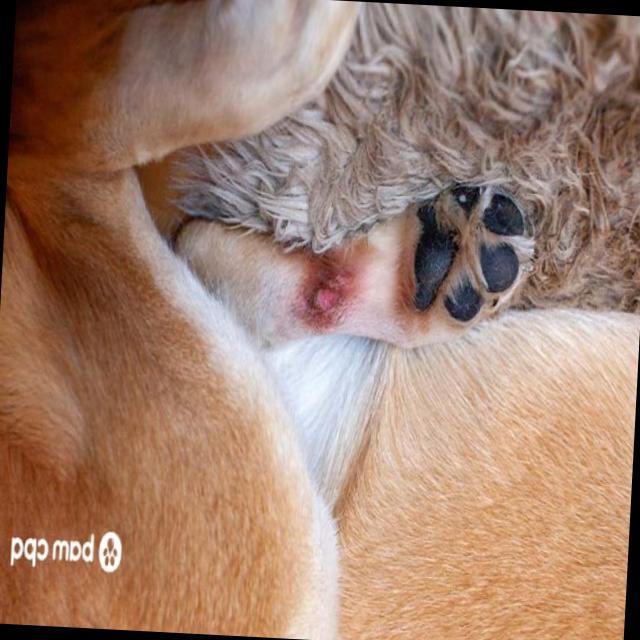
Canine ringworm (Dermatophytosis) — fungal infection caused by Microsporum or Trichophyton. Presents with circular alopecia, scaling, crusting, and broken hairs.